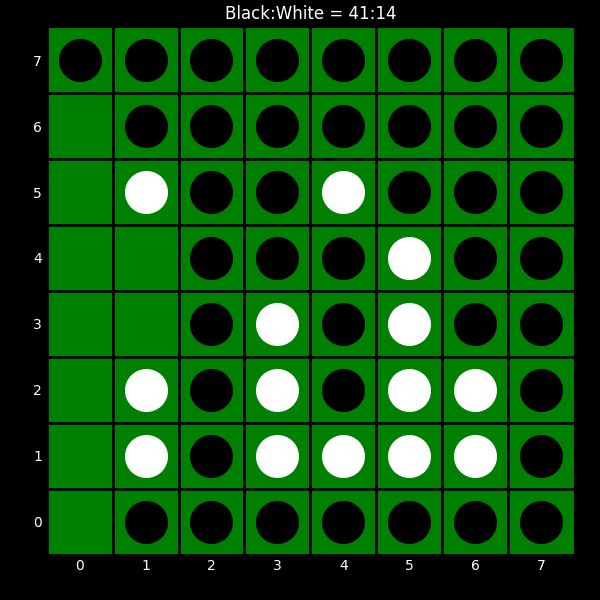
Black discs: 41
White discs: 14